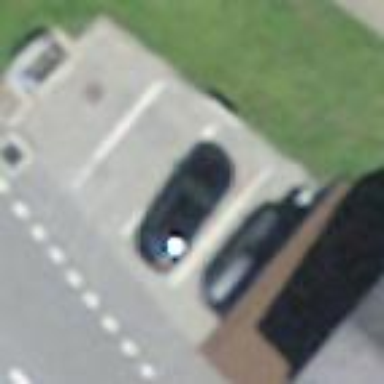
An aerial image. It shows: Parking area with surface.